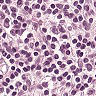
Metastatic tissue present: no